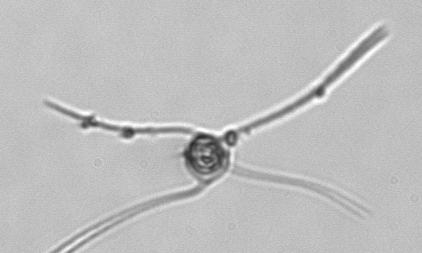
Label: Chaetoceros_danicus